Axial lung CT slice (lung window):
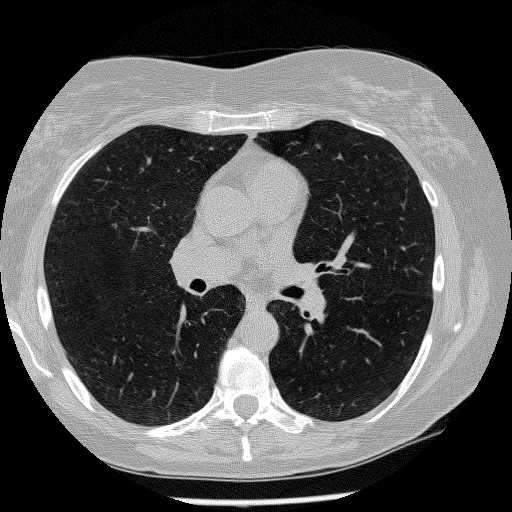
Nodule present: no